Field crop: maize
Growth stage: 2
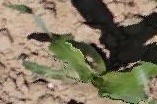
Species: maize